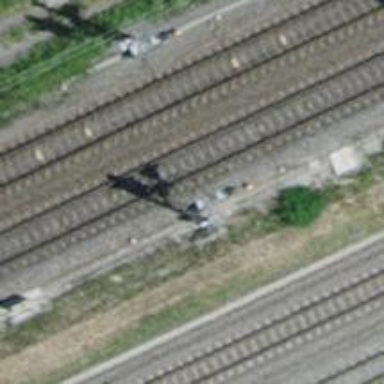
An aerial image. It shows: Railway signal.